Aerial crown-view tile of a tropical tree (Barro Colorado Island, Panama), acquired 20250124:
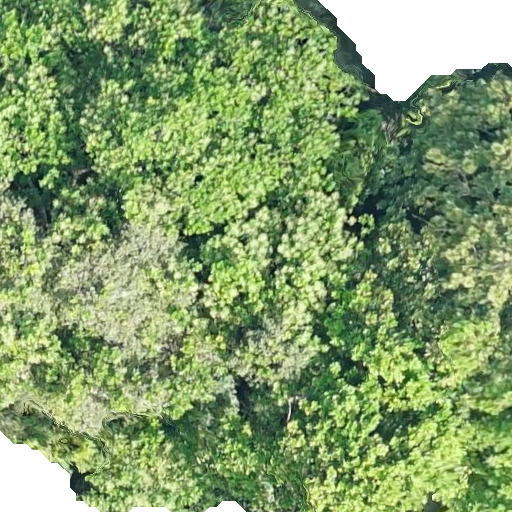
Species: Anacardium excelsum
GBIF accepted scientific name: Anacardium excelsum
Crown area: 518.971 m²